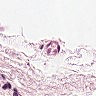
Metastatic tissue present: no